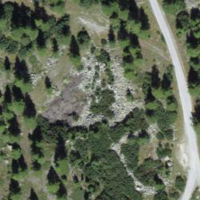
EUNIS habitat code: 31
Species observed at this site:
Plebejus argus
Phoenicurus ochruros
Lasiommata maera
Nucifraga caryocatactes